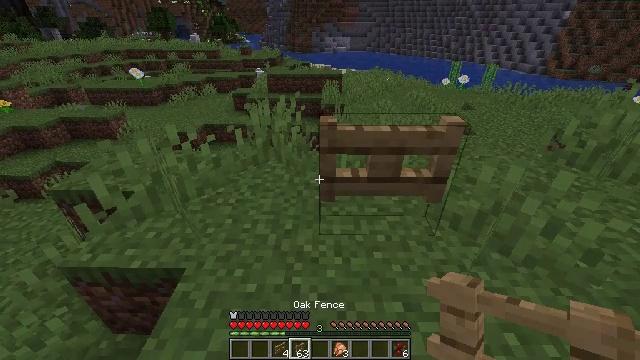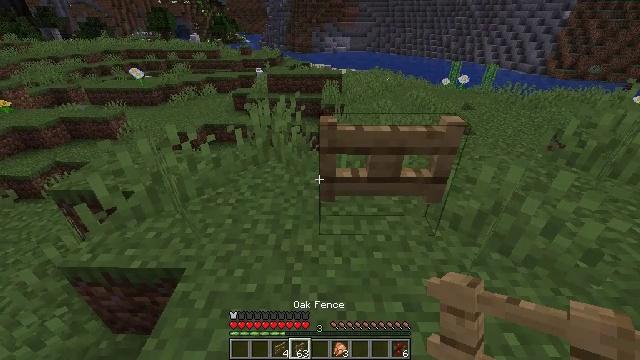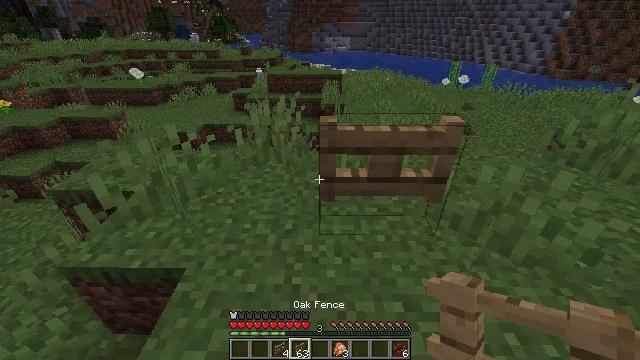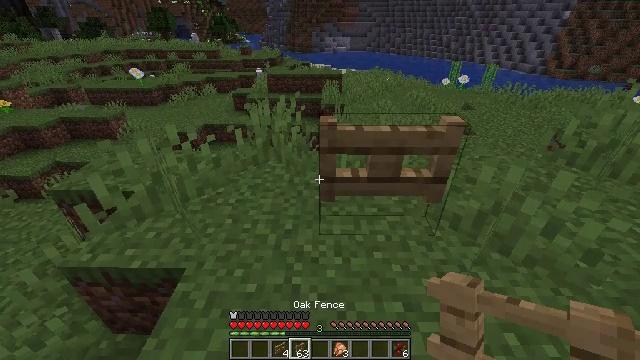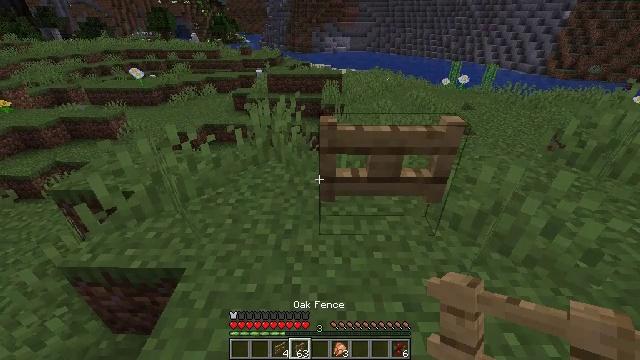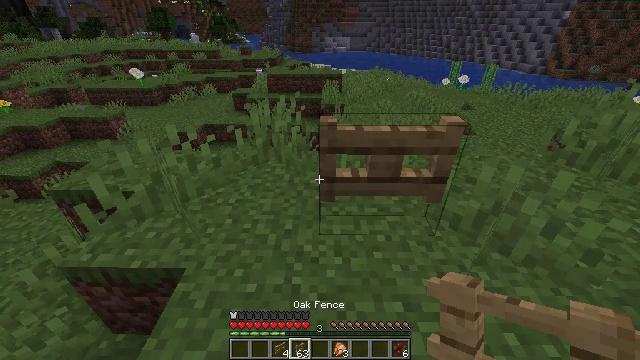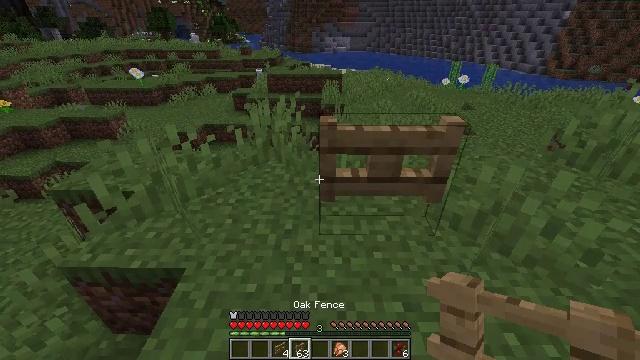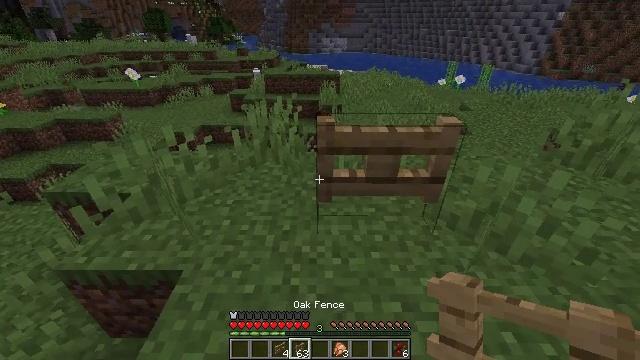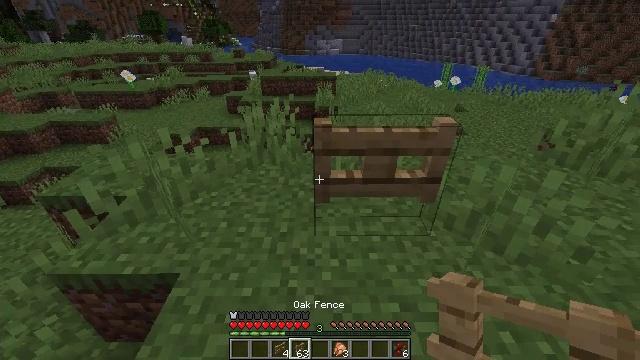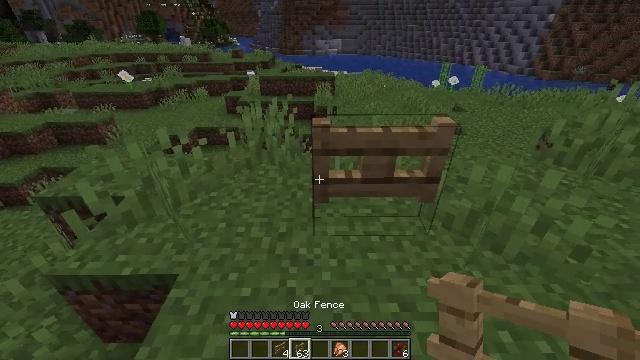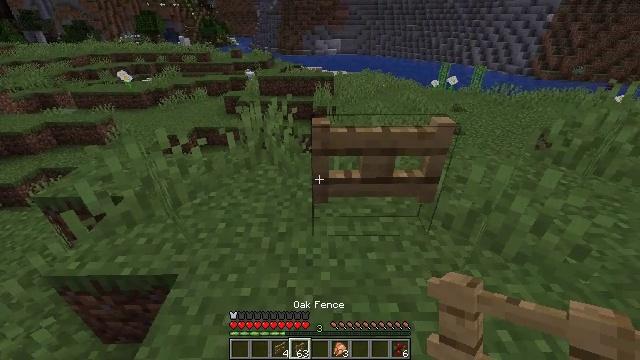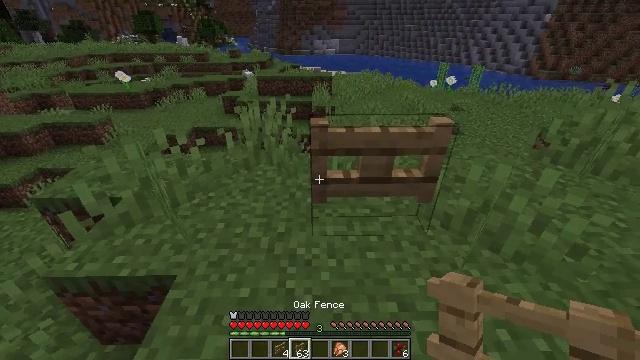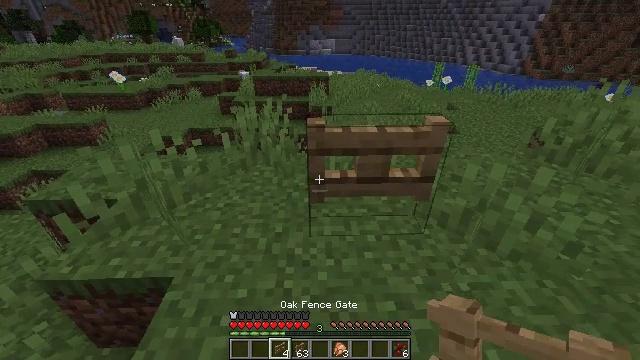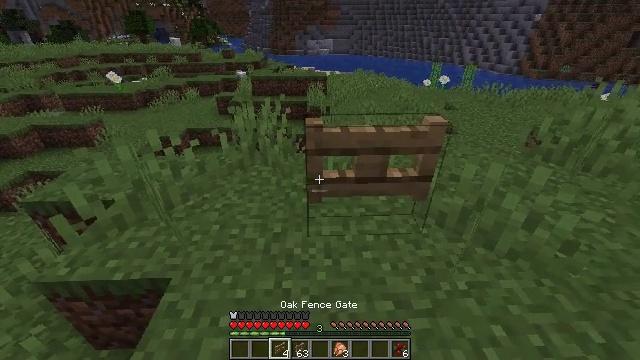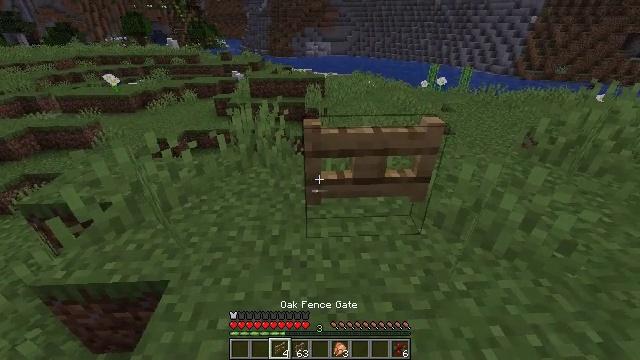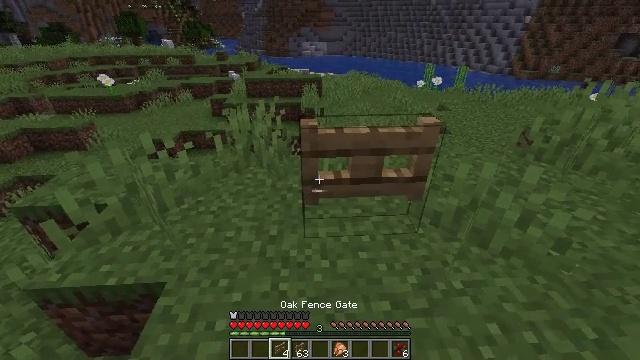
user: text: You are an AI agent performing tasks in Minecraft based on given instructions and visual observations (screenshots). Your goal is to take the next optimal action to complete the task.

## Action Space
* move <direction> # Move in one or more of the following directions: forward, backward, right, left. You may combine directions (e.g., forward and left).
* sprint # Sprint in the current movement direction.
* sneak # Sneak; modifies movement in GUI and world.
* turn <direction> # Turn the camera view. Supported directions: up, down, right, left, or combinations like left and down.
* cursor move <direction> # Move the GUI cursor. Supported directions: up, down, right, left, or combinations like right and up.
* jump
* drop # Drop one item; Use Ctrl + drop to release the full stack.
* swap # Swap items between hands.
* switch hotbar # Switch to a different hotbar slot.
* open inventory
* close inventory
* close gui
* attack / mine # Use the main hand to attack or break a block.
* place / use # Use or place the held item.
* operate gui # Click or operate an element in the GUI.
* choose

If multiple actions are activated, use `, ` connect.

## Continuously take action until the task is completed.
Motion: motion action
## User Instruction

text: Attack the oak fence gate to break it.
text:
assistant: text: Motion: no_op
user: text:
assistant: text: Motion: no_op
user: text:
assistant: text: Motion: no_op
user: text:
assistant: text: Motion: no_op
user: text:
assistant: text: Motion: no_op
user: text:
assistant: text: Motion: no_op
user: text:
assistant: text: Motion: no_op
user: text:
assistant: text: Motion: no_op
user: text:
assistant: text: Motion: no_op
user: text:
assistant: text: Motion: no_op
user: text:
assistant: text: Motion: no_op
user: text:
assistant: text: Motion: no_op
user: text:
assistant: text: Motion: no_op
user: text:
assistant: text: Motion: no_op
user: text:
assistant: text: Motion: no_op
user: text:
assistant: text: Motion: turn right
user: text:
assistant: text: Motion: turn right and up
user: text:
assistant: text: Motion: turn right
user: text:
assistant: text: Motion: attack / mine
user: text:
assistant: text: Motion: attack / mine
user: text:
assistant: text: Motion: attack / mine
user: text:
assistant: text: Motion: attack / mine
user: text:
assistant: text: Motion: attack / mine
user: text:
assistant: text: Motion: attack / mine
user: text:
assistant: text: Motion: attack / mine
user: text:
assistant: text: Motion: attack / mine
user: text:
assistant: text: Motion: attack / mine
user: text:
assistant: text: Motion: attack / mine
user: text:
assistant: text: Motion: attack / mine
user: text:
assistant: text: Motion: attack / mine